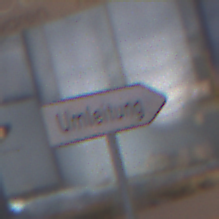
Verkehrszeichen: UmleitungswegweiserRechtsweisend
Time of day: Night
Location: Outdoor (Urban)
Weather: Overcast
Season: Winter
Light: Artificial